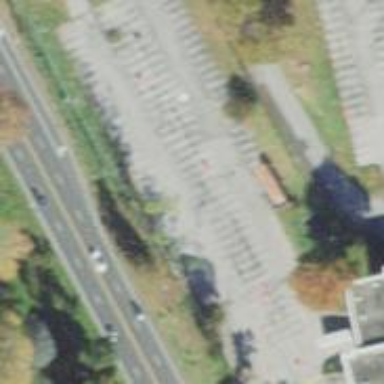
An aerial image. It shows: Parking area.